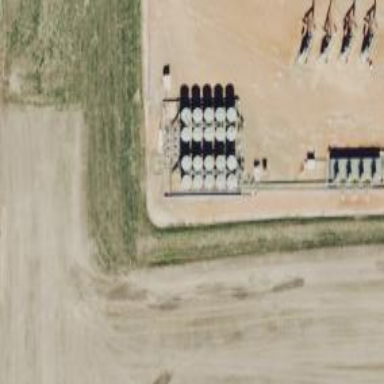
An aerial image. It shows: Storage tank with man-made structure.